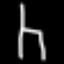
Label: chair